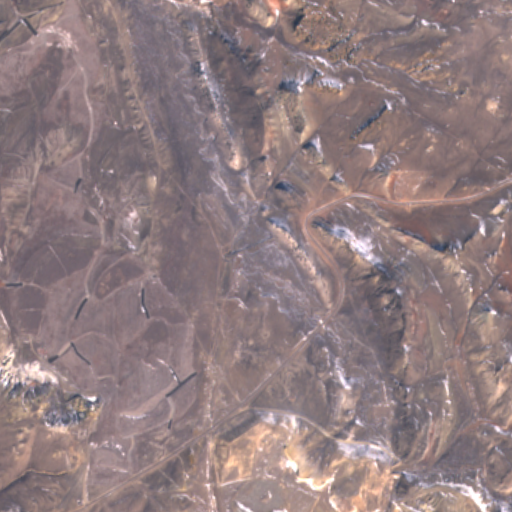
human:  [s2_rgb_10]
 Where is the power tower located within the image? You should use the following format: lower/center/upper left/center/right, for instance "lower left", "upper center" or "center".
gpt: The power tower is located in the upper right of the image.
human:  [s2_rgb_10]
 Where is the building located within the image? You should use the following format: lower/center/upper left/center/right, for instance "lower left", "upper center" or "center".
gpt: The building is located in the lower left of the image.
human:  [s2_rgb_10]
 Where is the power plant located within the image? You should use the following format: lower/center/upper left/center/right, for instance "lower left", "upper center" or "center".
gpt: There is no power plant in the image.